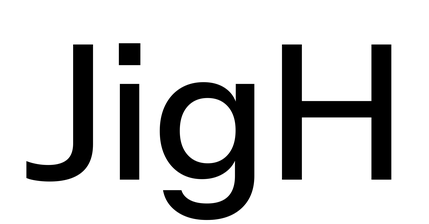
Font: InstrumentSans_Medium